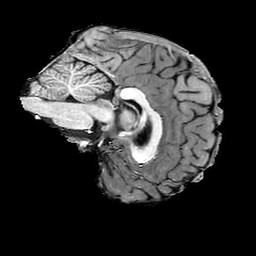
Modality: T1w
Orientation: sagittal
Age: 32
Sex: male
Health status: ill